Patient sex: F
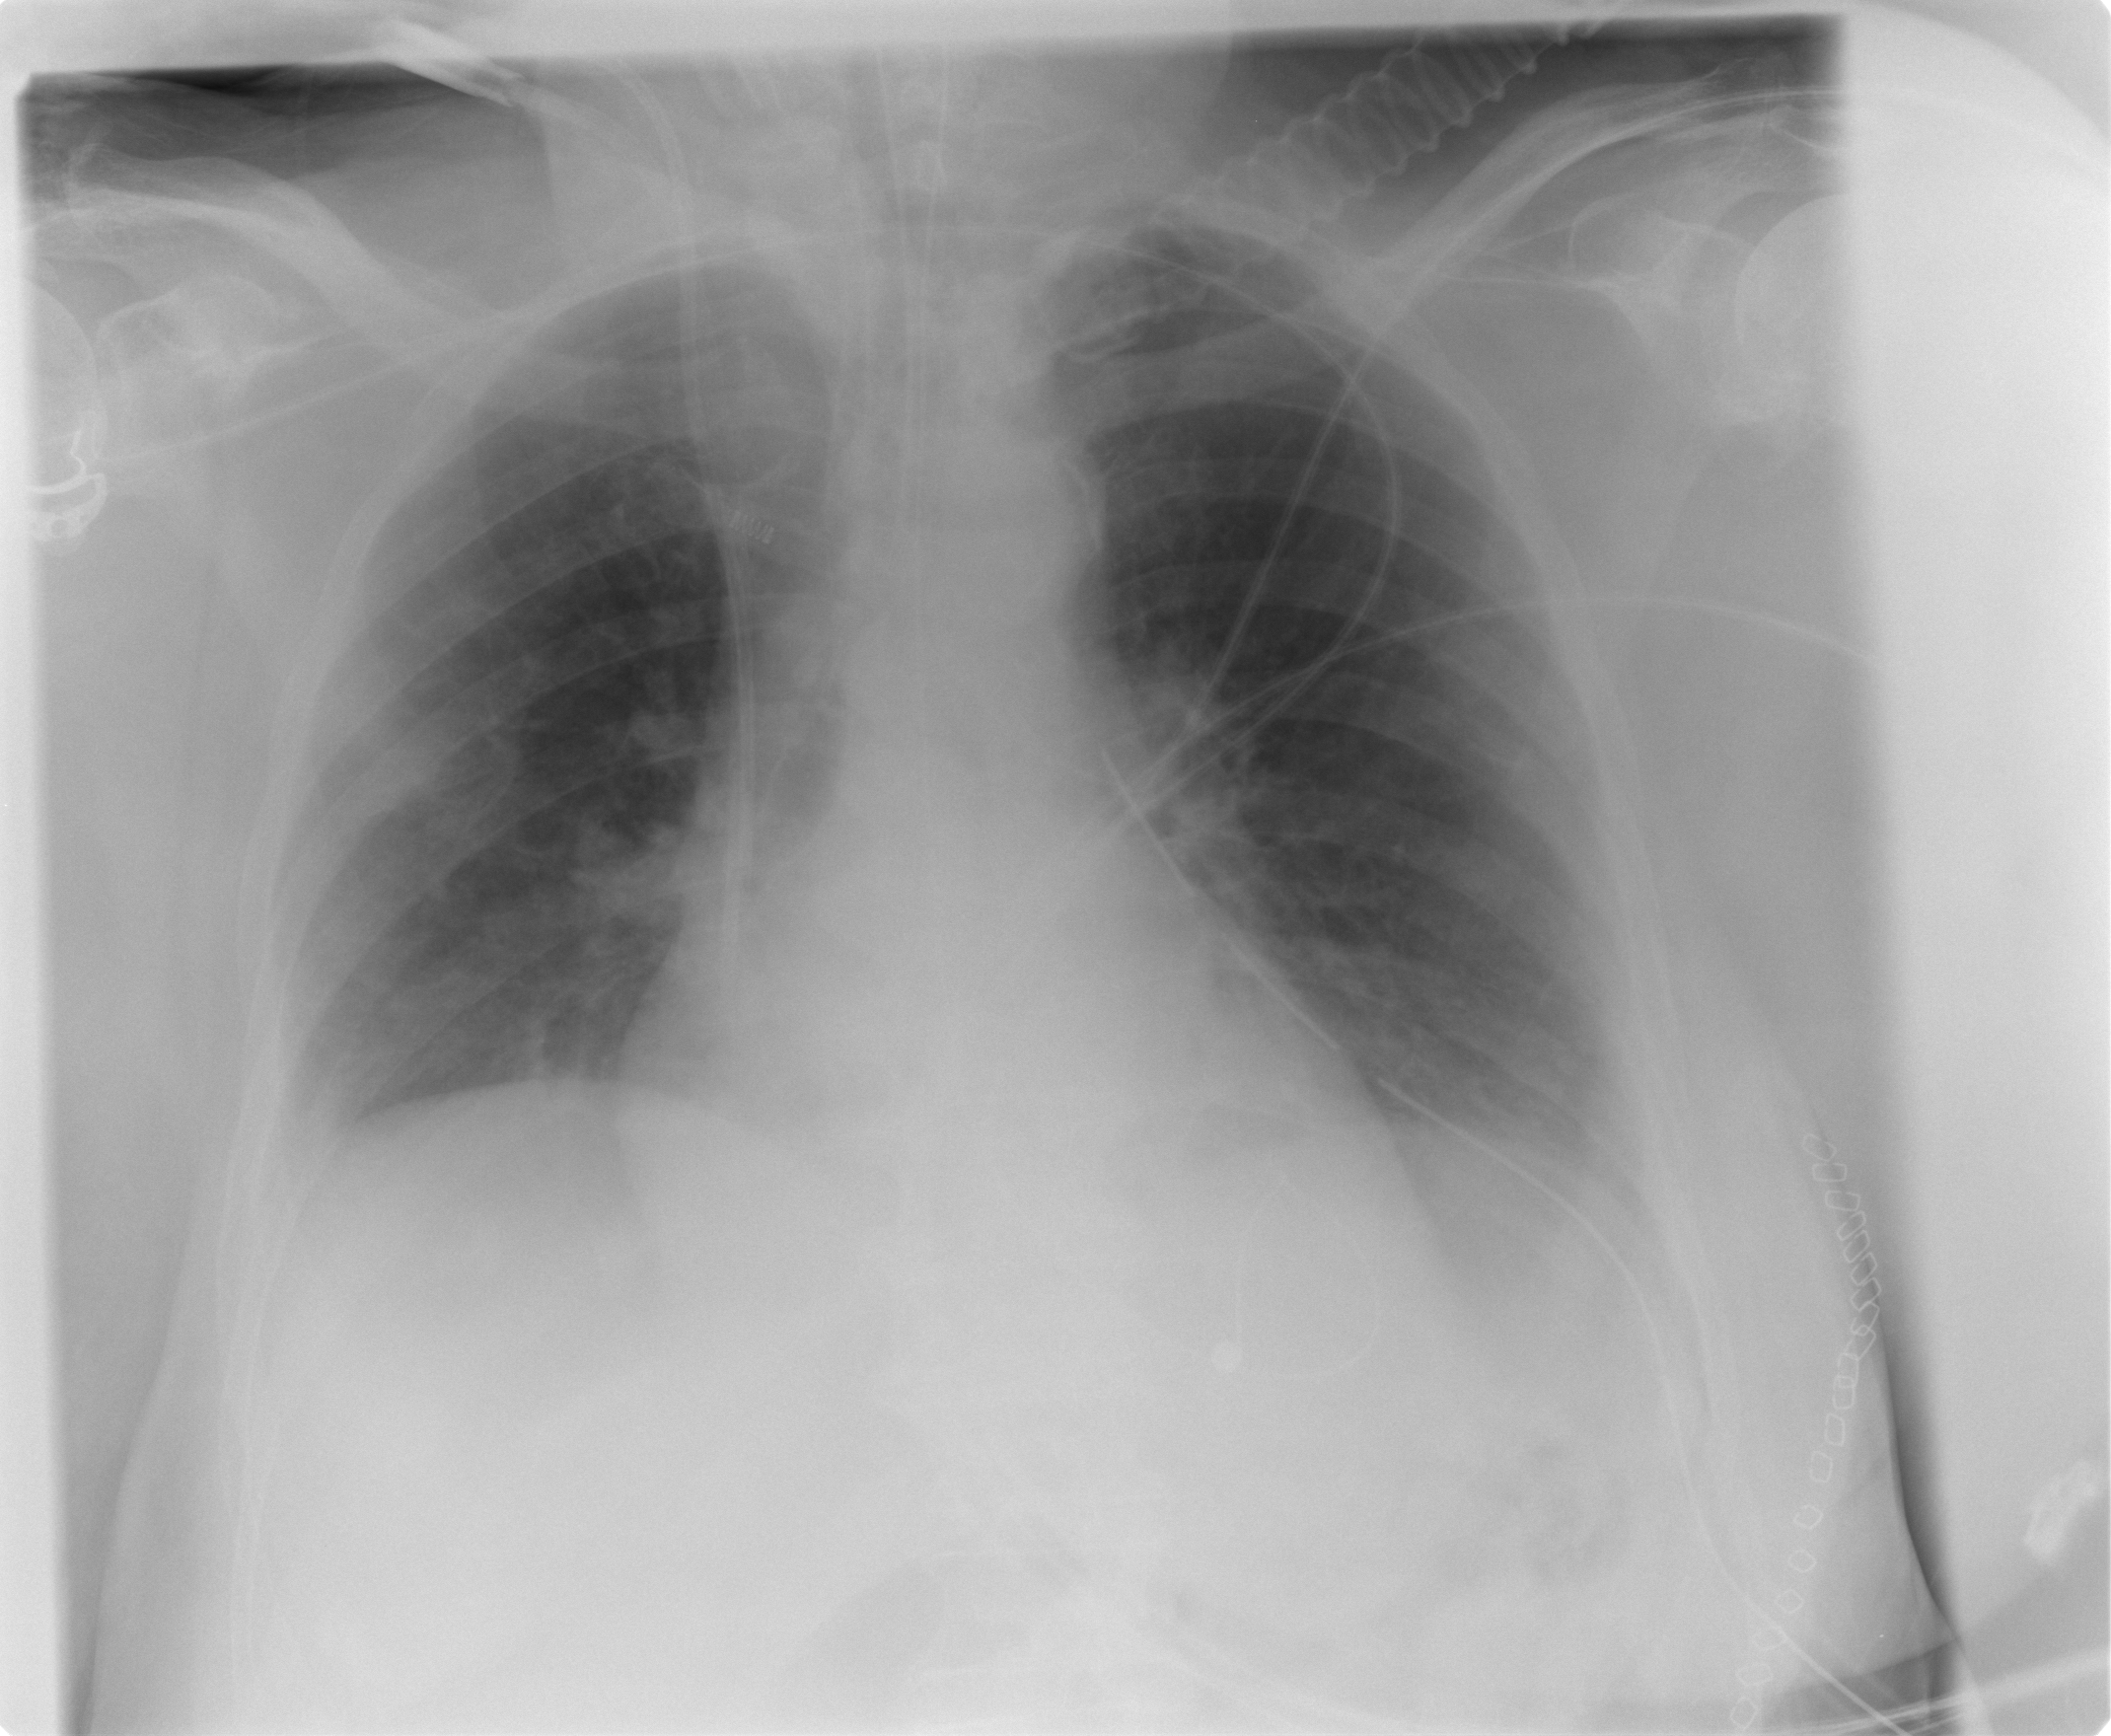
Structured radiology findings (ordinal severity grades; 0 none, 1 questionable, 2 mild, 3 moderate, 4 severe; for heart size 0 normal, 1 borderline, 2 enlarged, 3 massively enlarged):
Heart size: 0
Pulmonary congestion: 0
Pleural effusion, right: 2
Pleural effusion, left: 2
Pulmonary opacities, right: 0
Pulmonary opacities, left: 0
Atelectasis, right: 2
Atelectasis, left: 2